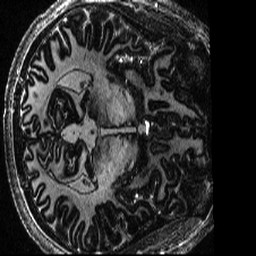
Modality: T1w
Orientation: axial
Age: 28
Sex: male
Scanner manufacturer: siemens
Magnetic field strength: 7 T
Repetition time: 4.49 s
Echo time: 0.00227 s